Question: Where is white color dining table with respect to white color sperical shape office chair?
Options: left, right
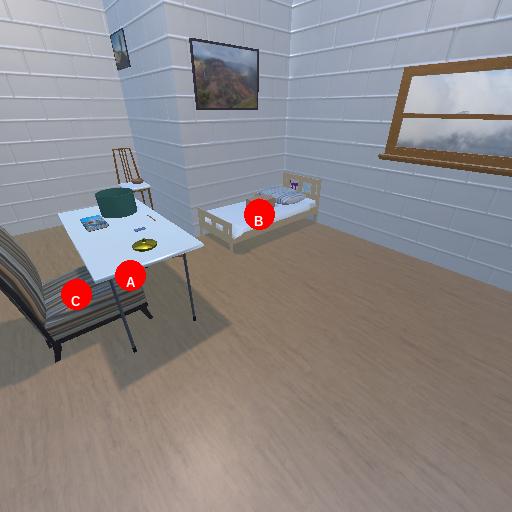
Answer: left